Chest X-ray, PA view. Patient: 75 years old, sex F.
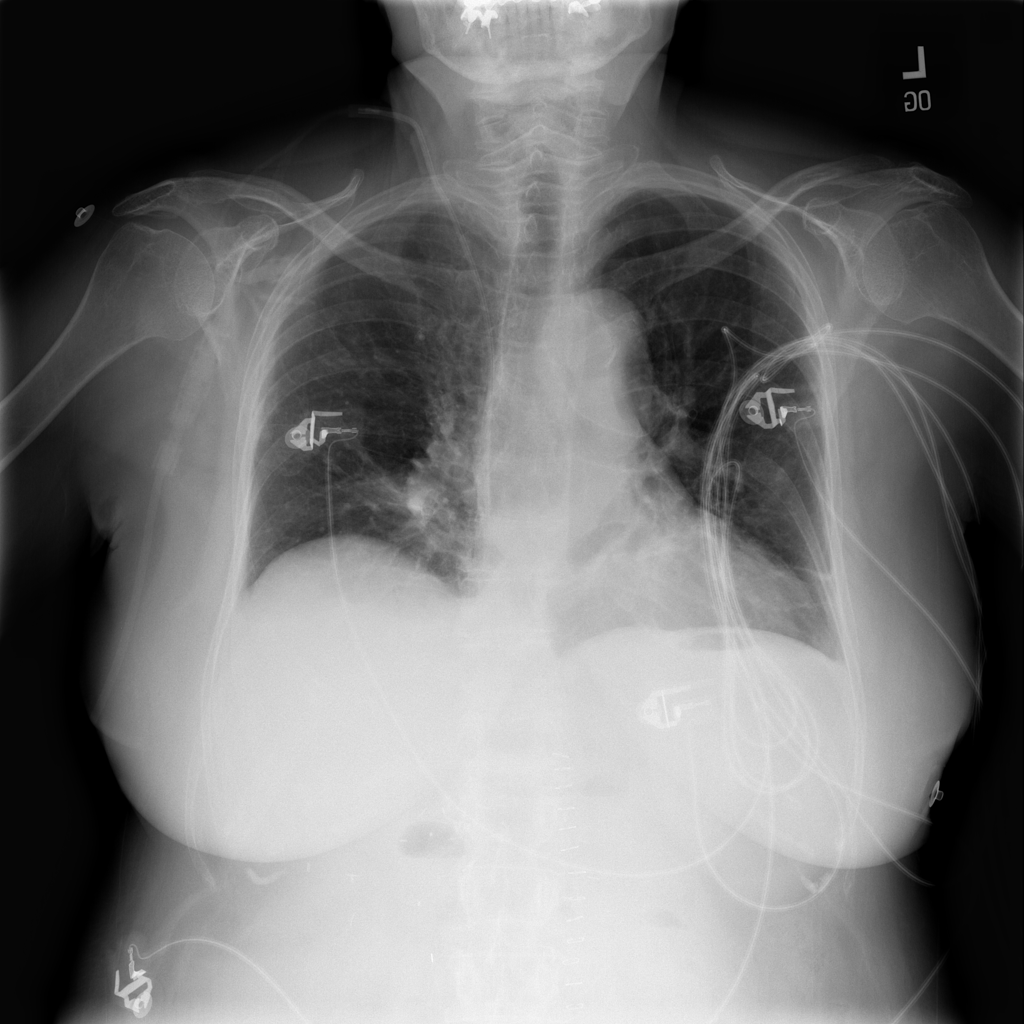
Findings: Atelectasis, Effusion